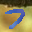
Label: 7